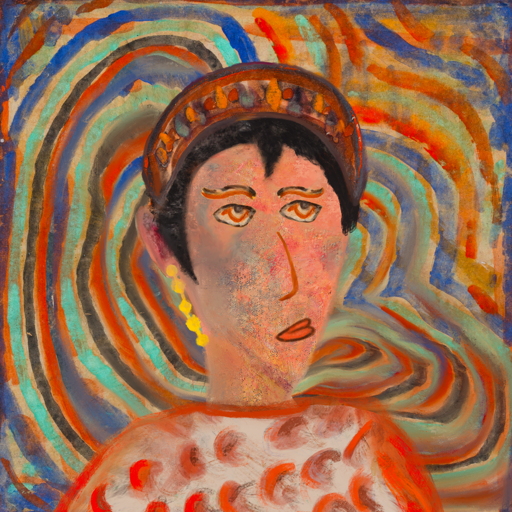
Background: Sisters, Head And Neck Side: Irani, Face Side: Experience, Bust: Rupkatha, Hair Side: Roy_Bahadur, Head Accessory: Hypocrite, Second Necklace: Blank, Necklace: Blank, Baby: Blank